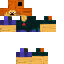
A male human skin with medium skin, wearing brown long hair dressed in a blue tshirt and red pants, featuring a closed mouth.